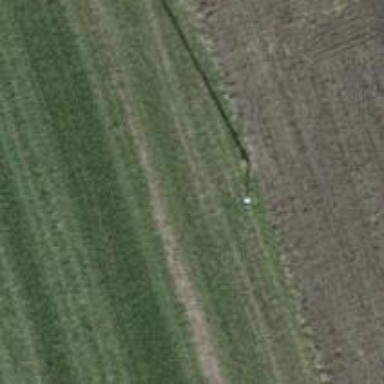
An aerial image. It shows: Power pole.